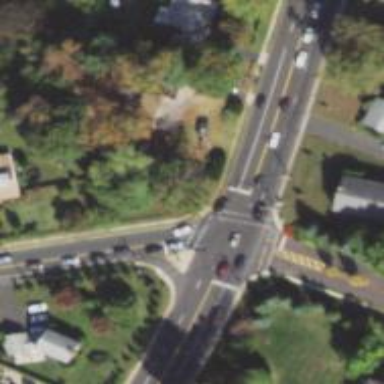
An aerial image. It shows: Marked crossing on footway.